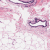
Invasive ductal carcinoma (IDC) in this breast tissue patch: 0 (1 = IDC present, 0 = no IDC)